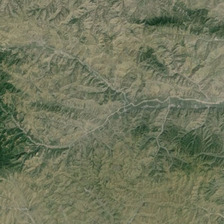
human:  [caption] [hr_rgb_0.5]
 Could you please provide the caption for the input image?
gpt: it is a piece of green mountain .

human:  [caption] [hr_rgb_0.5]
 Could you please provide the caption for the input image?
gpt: it is a piece of green mountain .

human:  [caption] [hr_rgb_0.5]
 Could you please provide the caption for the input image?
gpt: it is a piece of green mountain .

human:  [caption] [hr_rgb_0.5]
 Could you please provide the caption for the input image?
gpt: it is a piece of green mountain .

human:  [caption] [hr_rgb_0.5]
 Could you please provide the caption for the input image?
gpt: it is a piece of green mountain .